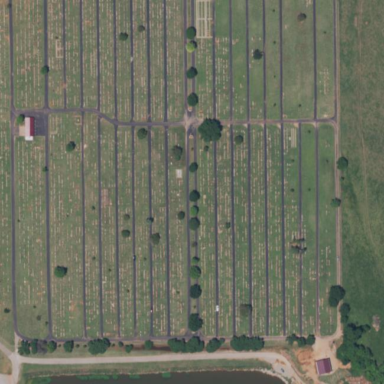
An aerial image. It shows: Cemetery.